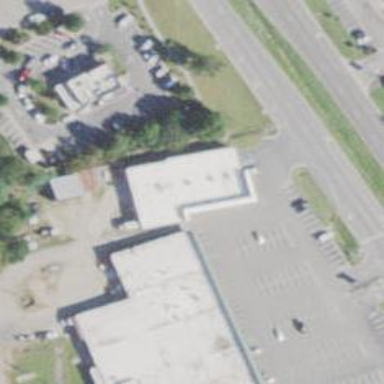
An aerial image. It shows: Swimming pool shop.